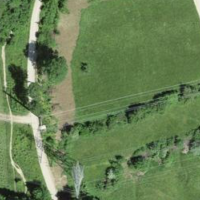
EUNIS habitat code: 24
Species observed at this site:
Veronica chamaedrys